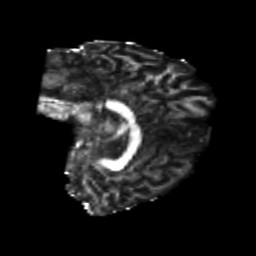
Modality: FA
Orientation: sagittal
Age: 20
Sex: male
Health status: healthy
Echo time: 0.074 s